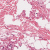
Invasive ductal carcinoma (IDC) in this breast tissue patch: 0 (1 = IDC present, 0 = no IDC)